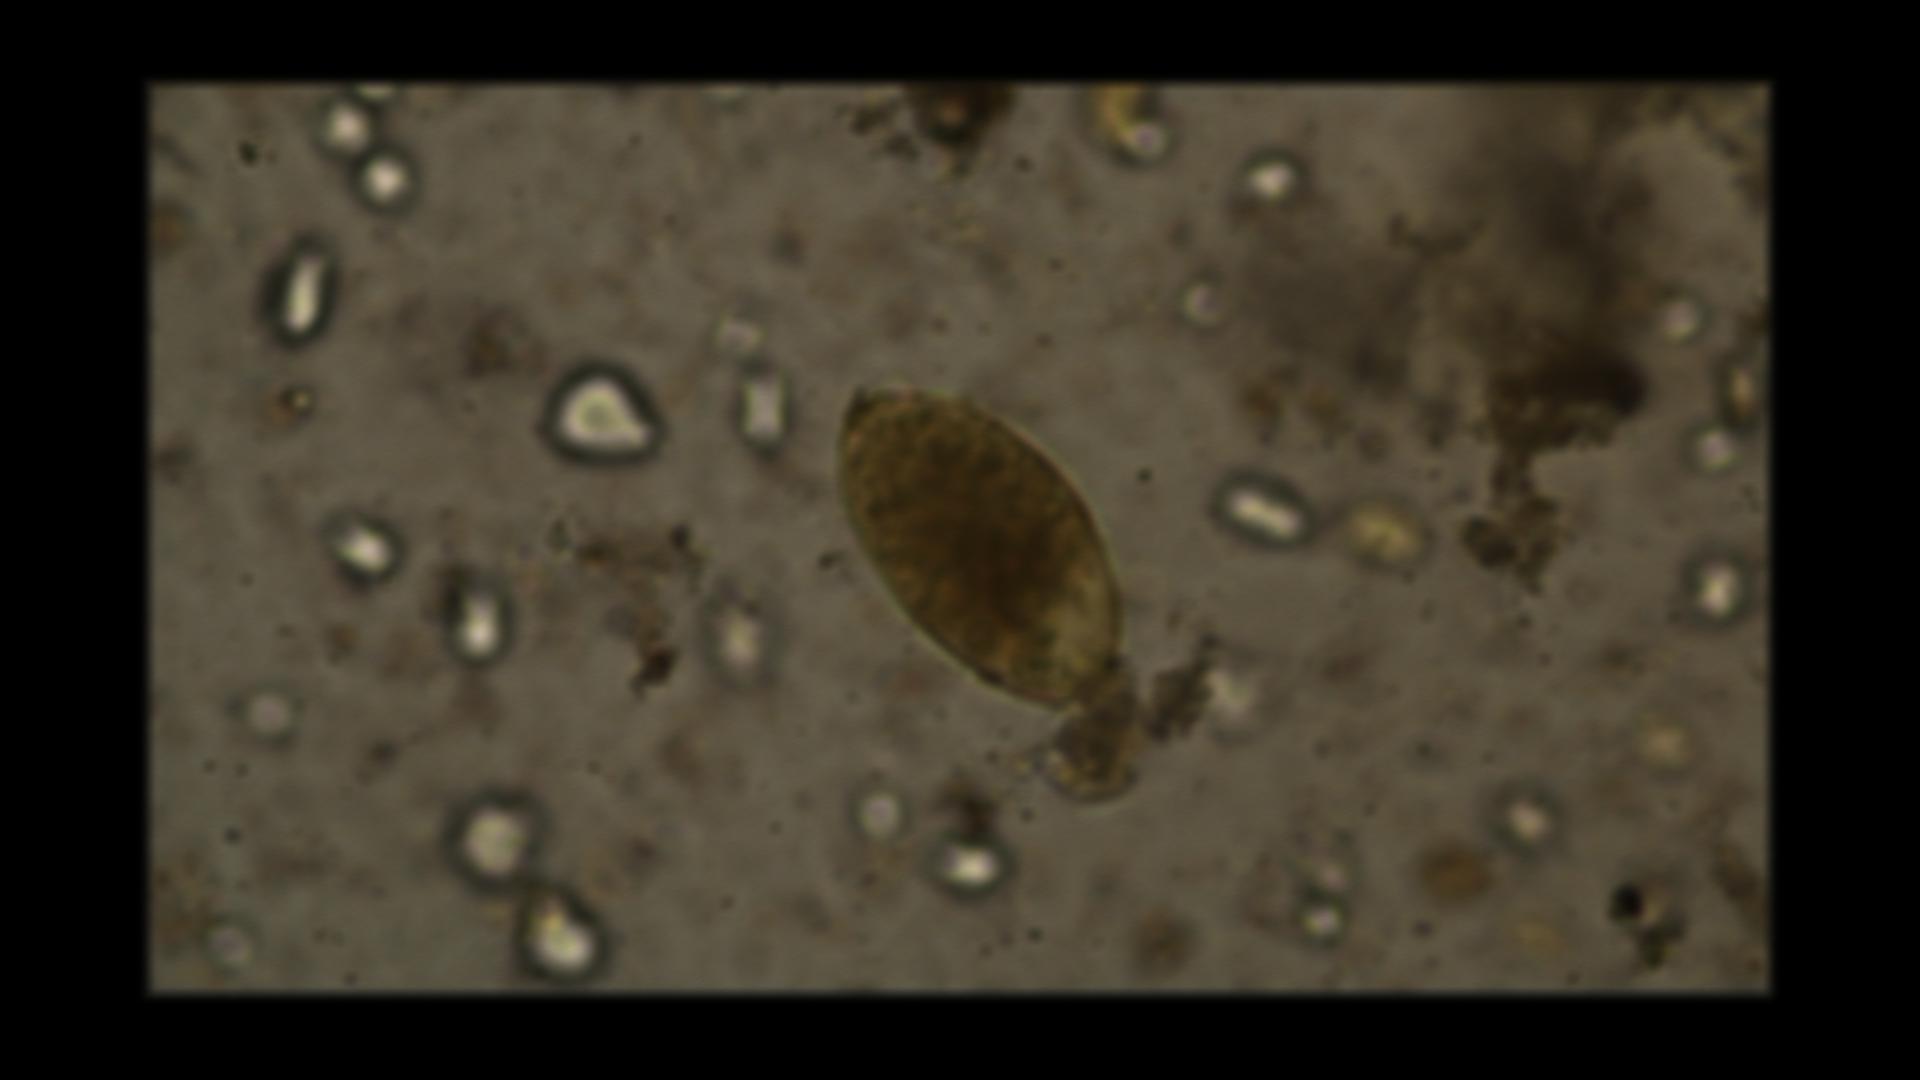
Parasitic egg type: Fasciolopsis buski